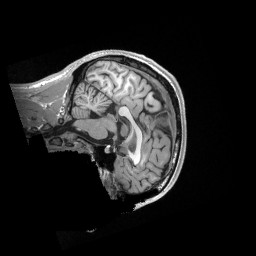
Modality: T1w
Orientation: sagittal
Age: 24